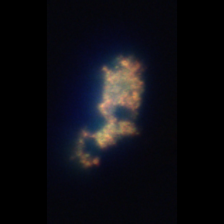
Taxon: Ciliates
Group: Other